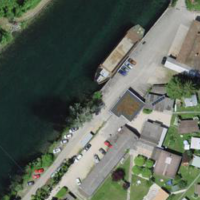
EUNIS habitat code: 53
Species observed at this site:
Corvus corone
Cirsium arvense
Cygnus olor
Tussilago farfara
Ephemera danica
Falco tinnunculus
Turdus merula